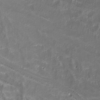
Label: not_dusty